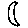
Label: moon